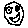
Label: smiley face